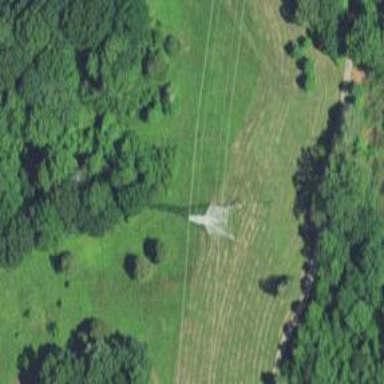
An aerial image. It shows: Lattice structure tower used for power transmission.